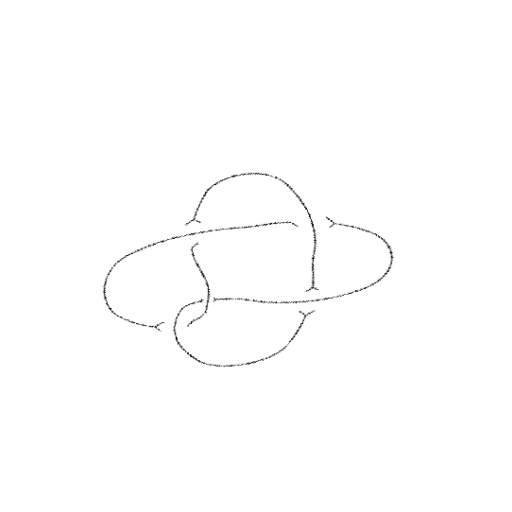
Crossing number: 5